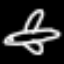
Label: airplane